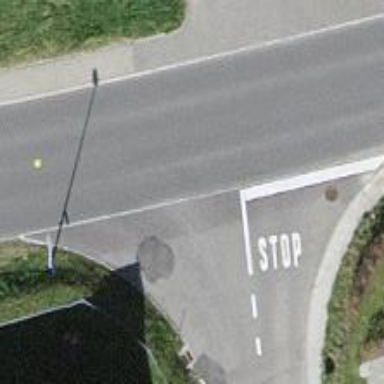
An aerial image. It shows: Road with stop sign.